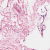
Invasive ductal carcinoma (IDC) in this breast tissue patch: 0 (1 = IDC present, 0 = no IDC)